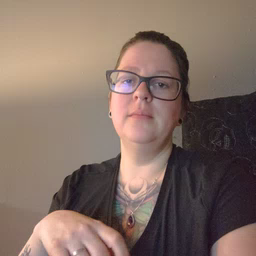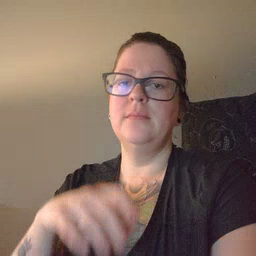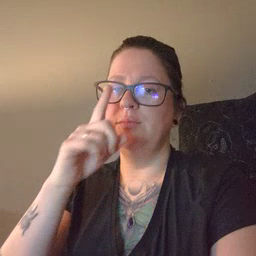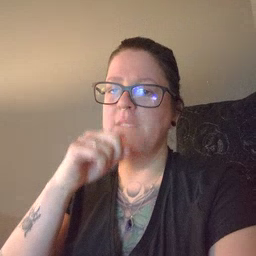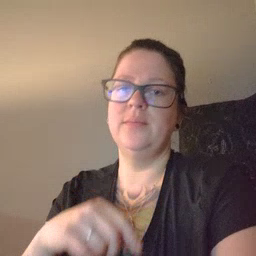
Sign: pretend